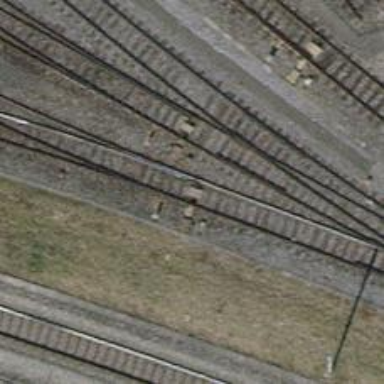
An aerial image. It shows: Railway switch.